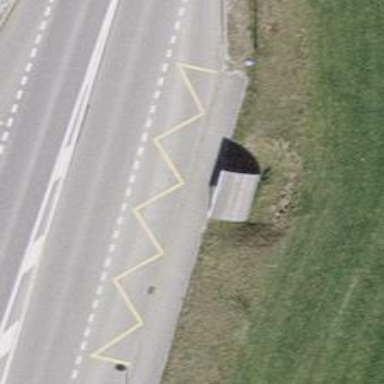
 serving as platform for public transportation."